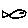
Label: fish